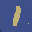
Label: 1